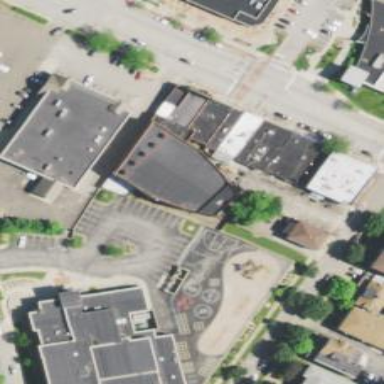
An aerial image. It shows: Cinema building.